Question: I'm working on a contact-app for android with firebase and I want to read values (here: the users' profile) from a user in my database that matches a specified email.
I tried to design the query like shown in this answer: <URL> in my user-structure.
My Nodes look like this:

My Rules look like this:
'''
{
"rules": {
"users": {
"$uid": {
"profile": {
".read": "auth.uid != null",
".write": "auth.uid == $uid",
},
//...
},
}
'''
I tried to query like this:
'''
String email = "email_address_1";
Query q_1 = ref.child("users").child("profile").orderByChild("email").equalTo(email);
'''
...resulting in a 'permission denied' error.
I also considered following queries but they have invalid syntax or try to perform multiple orderByChild-calls which is not allowed:
'''
String email = "email_address_1";
Query q_2 = ref.child("users").orderByChild("profile").child("email").equalTo(email);
Query q_3 = ref.child("users").orderByChild("profile").orderByChild("email").equalTo(email);
'''
How can I get the profile-information of the user with the matching email?
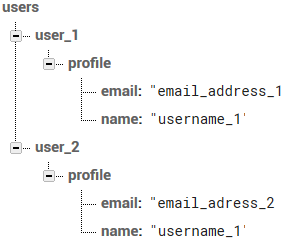
Answer: Firebase Realtime Database queries filter and order on a single property that is under a fixed path/name under each child node of the location where you run the query. In your case the property is under 'profile/email', so your query becomes:
'''
ref.child("users").orderByChild("profile/email").equalTo(email);
'''
But note that your rules will reject this query, since they request to read data from '/users' and you don't grant anyone permission to read data from there. Firebase security rules are enforced when you attach a listener, and can't be used to filter data. To learn a lot more about this, read the documentation section called <URL>.
To quickly test the above query, you can temporarily grant every access to '/users'. Just be sure to change it back before sharing your app with any users.
To properly secure the data you'll need to verify in your security rules that the user is only trying to read their own data. You can do this with <URL>. In your case they'd look something like this:
'''
"users": {
".read": "auth.email != null &&
query.orderByChild == 'profile/email' &&
query.equalTo == auth.token.email"
}
'''